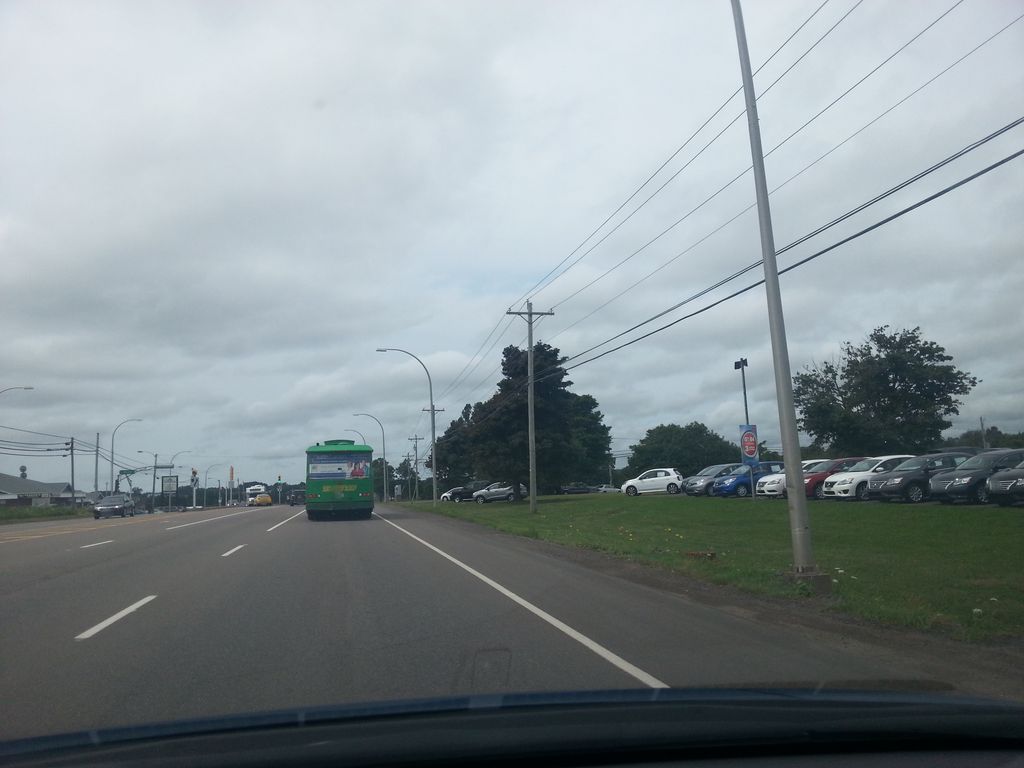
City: charlottetown